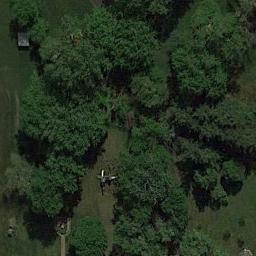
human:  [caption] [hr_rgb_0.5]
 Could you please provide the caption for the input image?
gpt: The forest is on the grass .

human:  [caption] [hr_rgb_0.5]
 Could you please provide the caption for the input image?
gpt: This is a dense forest .

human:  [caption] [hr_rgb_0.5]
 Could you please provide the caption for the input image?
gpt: The forest with some dark green trees and some houses is surrounded by the lawn .

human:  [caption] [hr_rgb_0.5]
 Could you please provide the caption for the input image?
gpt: A house with gray roof in the dense forest .

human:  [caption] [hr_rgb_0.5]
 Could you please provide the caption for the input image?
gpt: There are several buildings in the green forest .